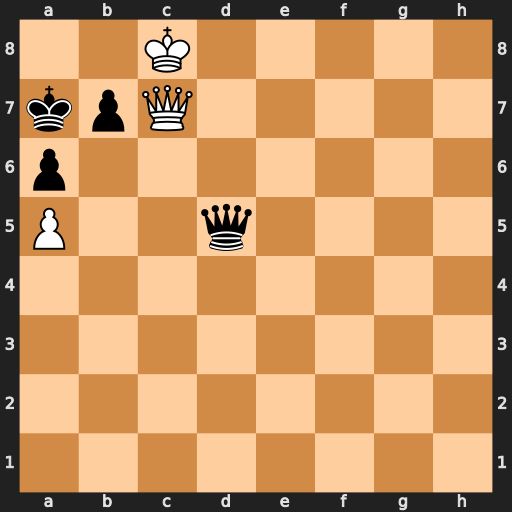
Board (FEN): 2K5/kpQ5/p7/P2q4/8/8/8/8
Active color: w
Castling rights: -
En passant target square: -
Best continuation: Qb8#